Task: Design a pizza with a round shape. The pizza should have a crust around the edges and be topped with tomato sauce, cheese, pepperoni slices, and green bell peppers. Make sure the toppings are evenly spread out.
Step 484:
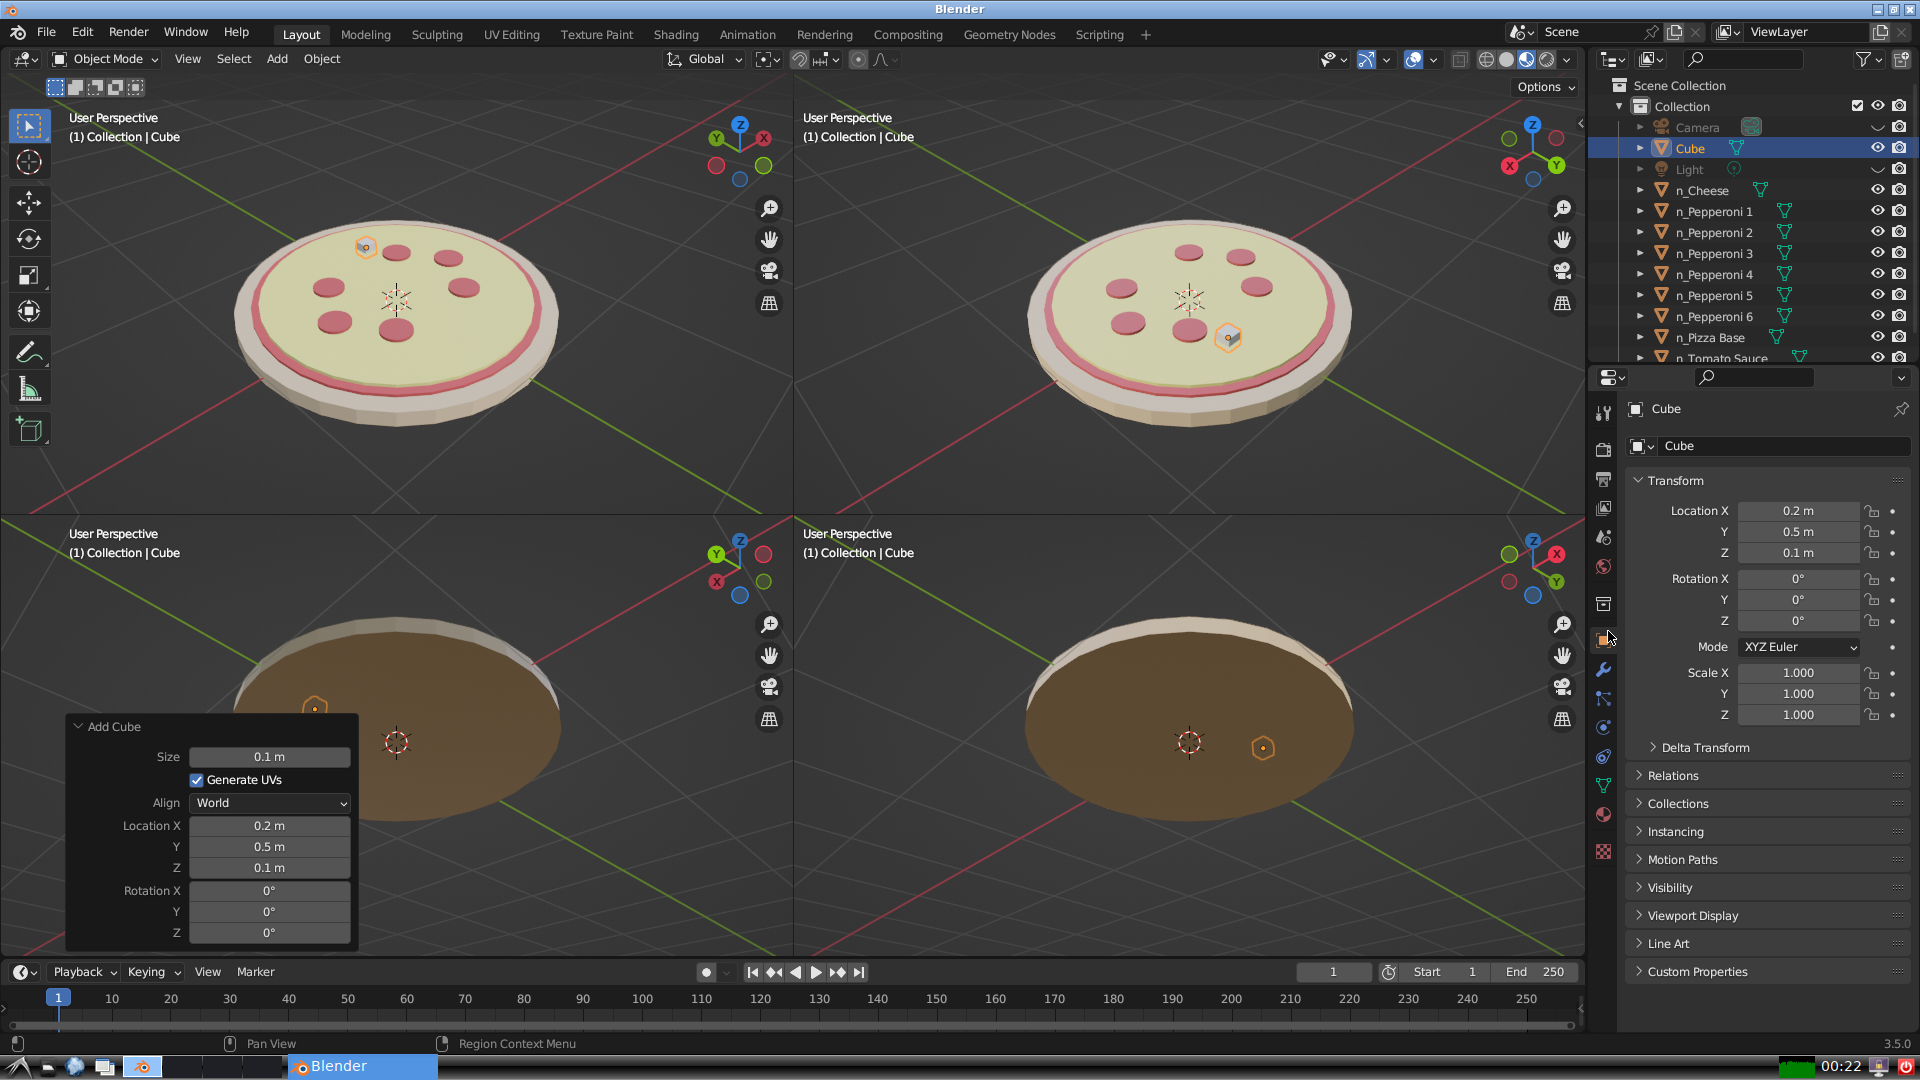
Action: {"mouse_move": [1732, 445]}